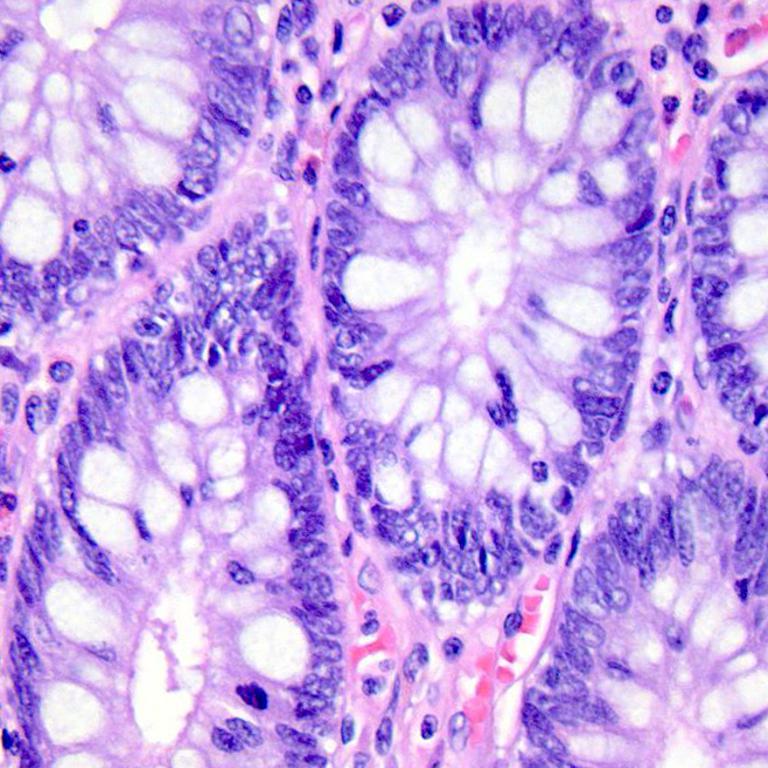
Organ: colon
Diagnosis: benign